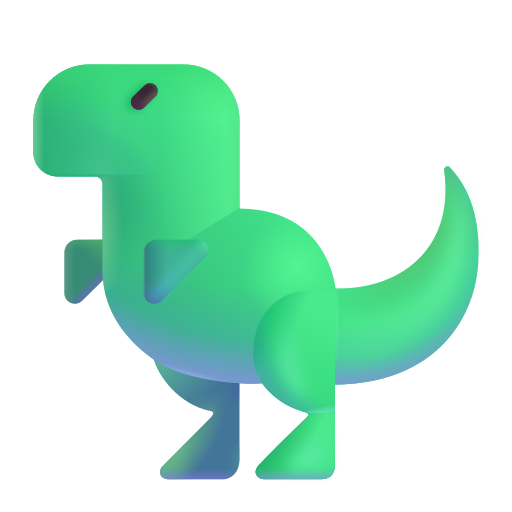
t rex color